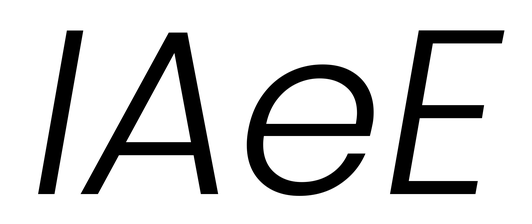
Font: Poppins-LightItalic